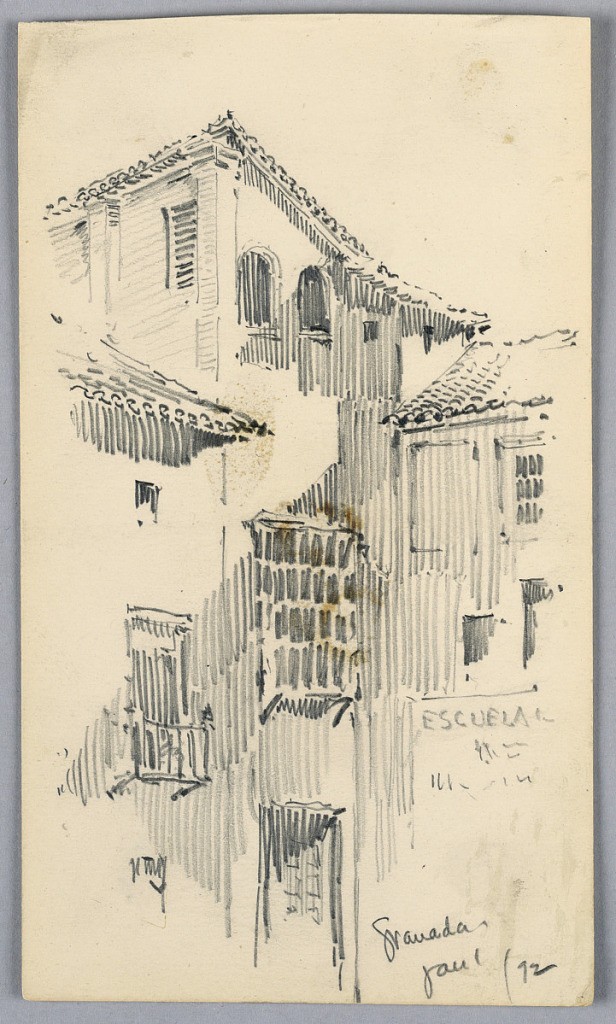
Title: House in Granada
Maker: Arnold William Brunner, American, 1857–1925
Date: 1892
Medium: Graphite on paper
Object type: Drawing
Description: Center, a tall house section, wings at either side. Sign at right: ESCUELA